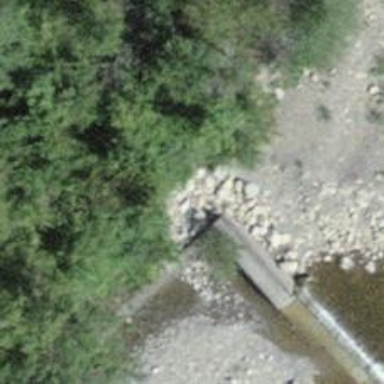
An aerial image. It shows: Weir along the waterway.